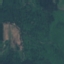
Label: Forest